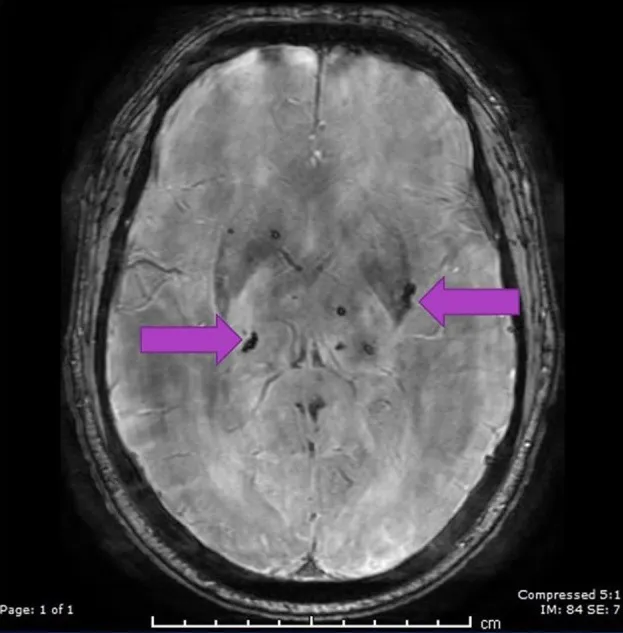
SWI image showing cerebral microbleeds in the basal ganglia region.
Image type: radiology (mri)